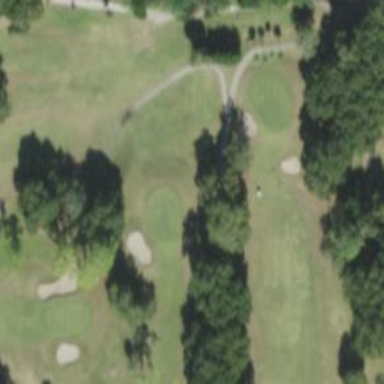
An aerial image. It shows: Golf hole.